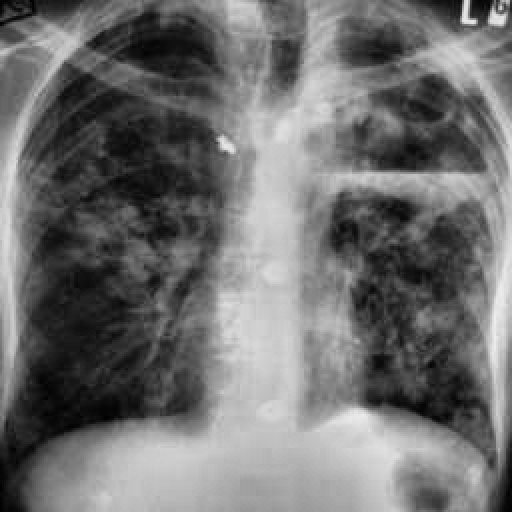
Finding: TUBERCULOSIS